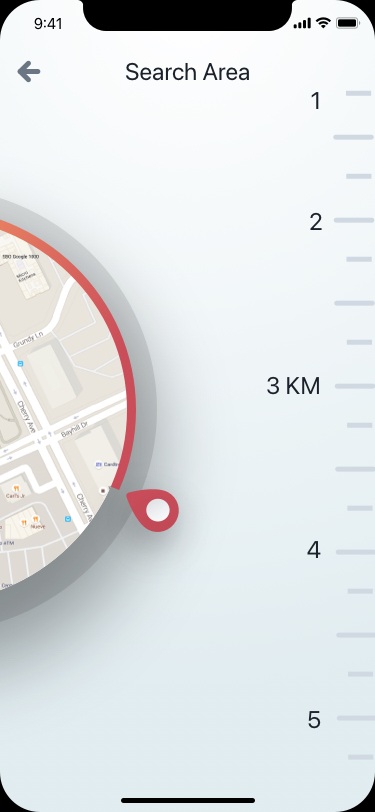
Text in this UI design:
Search Area
1
2
3 KM
4
5